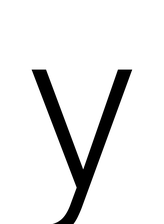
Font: Roboto_Light